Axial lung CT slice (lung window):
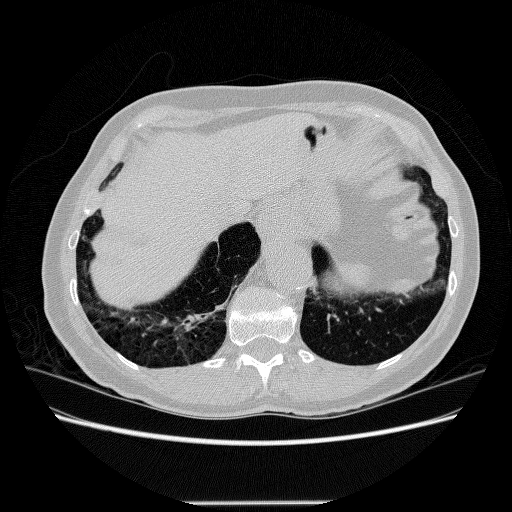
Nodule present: no